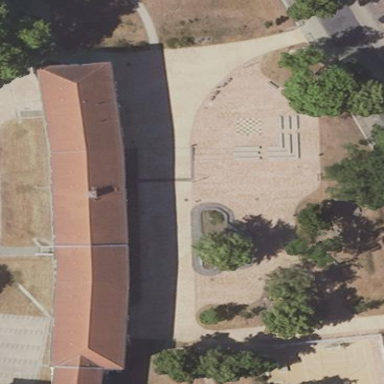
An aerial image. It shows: School building.